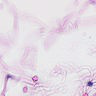
Metastatic tissue present: no